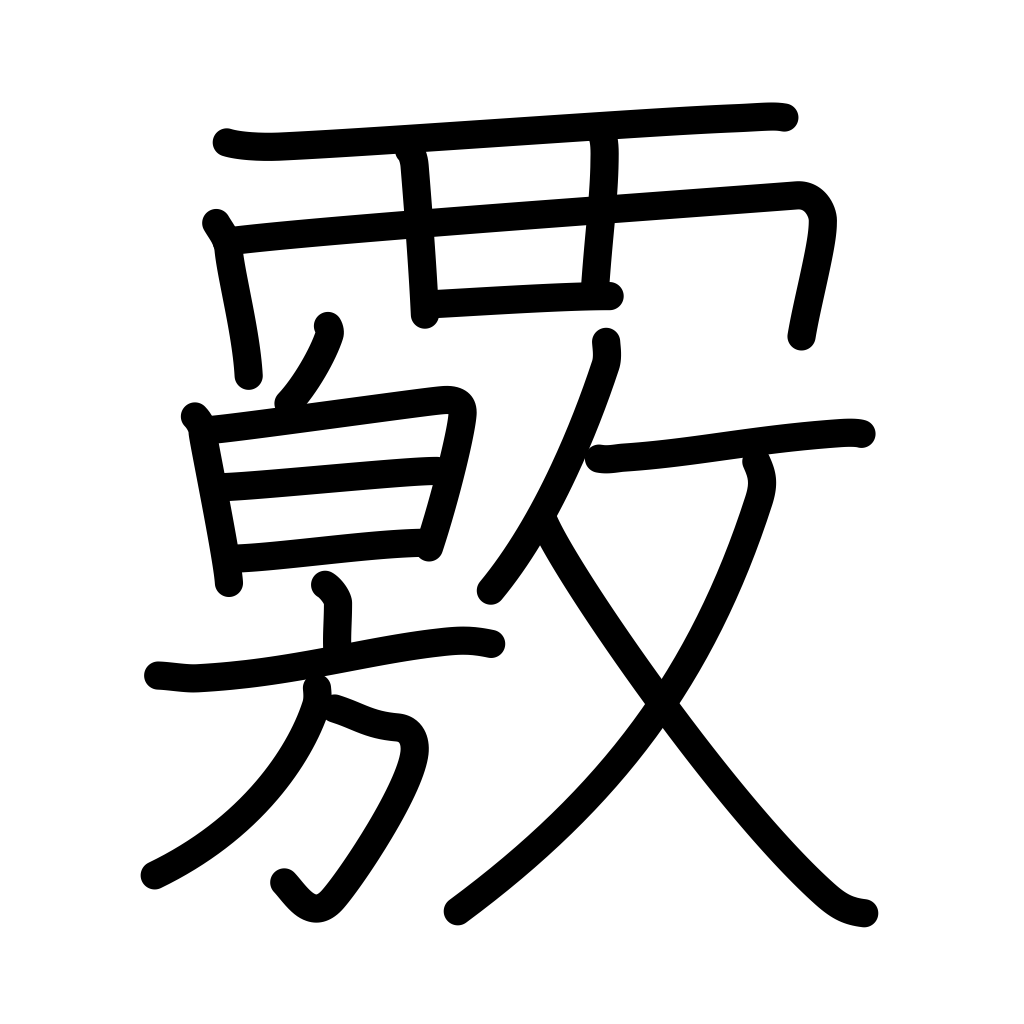
Meaning: investigate